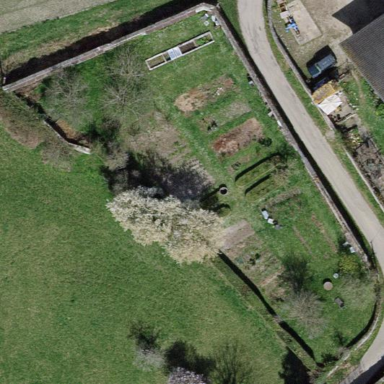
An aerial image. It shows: Garden area designated for leisure land.